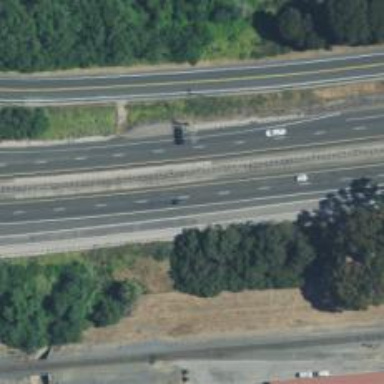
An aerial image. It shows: Asphalt motorway.